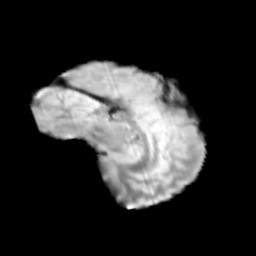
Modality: T2w
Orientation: sagittal
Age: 13
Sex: male
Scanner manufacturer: siemens
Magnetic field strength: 3 T
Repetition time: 3.8 s
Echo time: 0.07 s